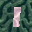
Label: 1